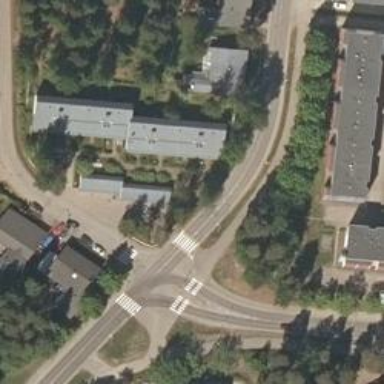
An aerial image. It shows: Residential road with asphalt surface. There is separate sidewalk and cycle track.